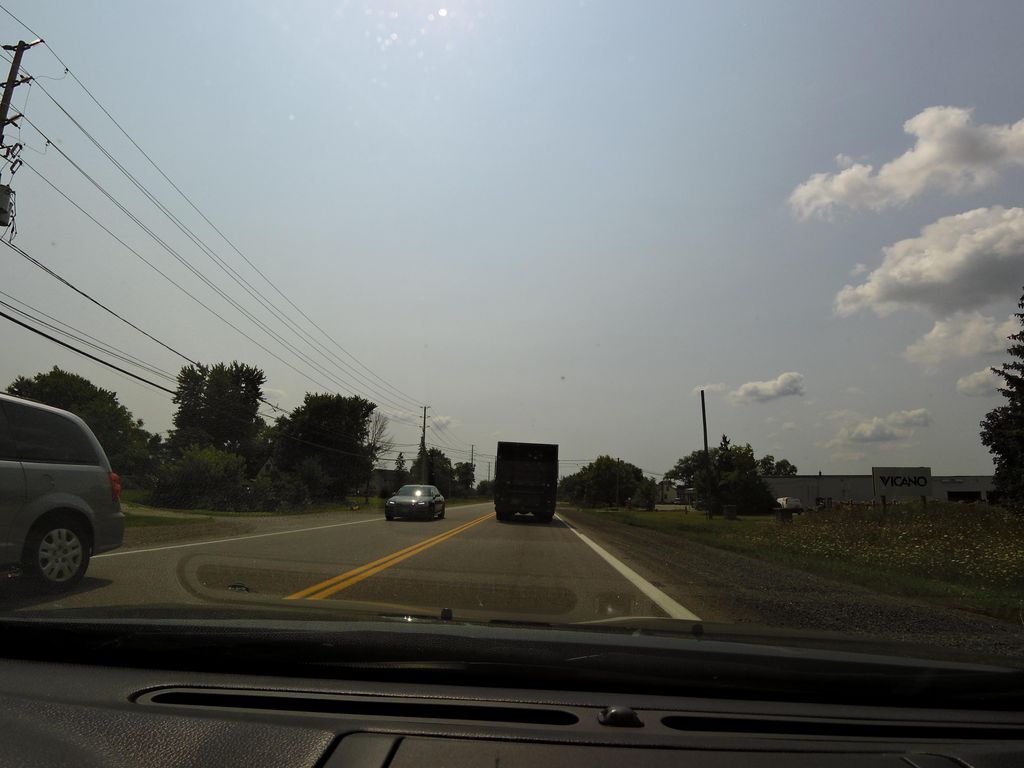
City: hamilton